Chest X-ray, AP view. Patient: 23 years old, sex M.
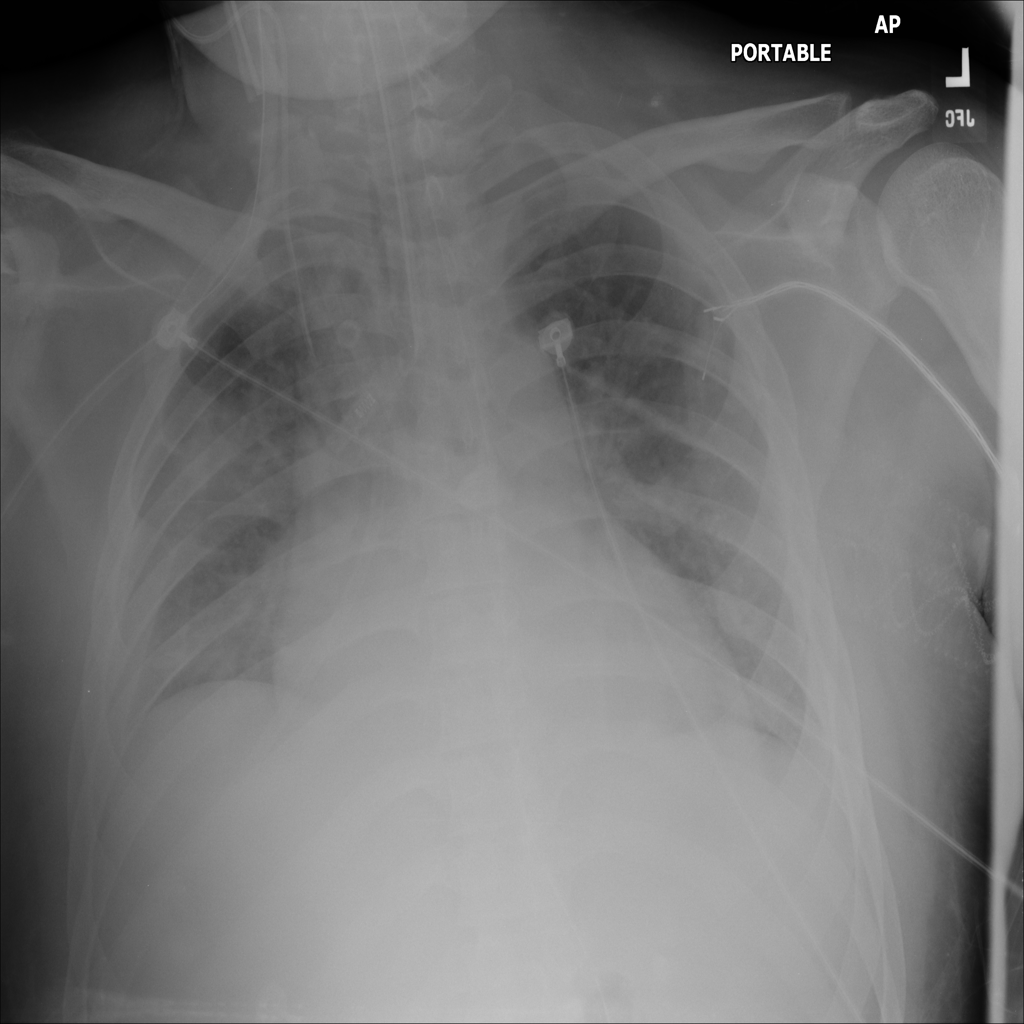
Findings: Cardiomegaly, Effusion